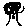
Label: tree